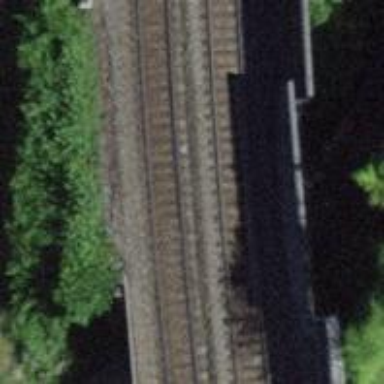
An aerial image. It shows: Bridge with electrified railway tracks featuring contact line.